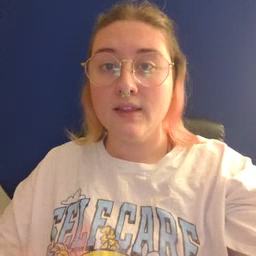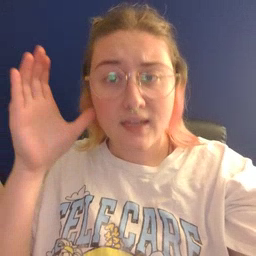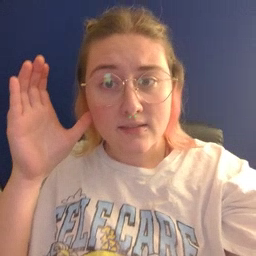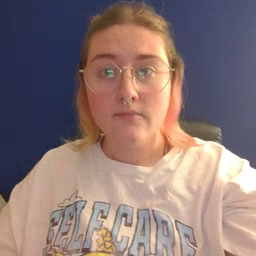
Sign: listen